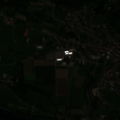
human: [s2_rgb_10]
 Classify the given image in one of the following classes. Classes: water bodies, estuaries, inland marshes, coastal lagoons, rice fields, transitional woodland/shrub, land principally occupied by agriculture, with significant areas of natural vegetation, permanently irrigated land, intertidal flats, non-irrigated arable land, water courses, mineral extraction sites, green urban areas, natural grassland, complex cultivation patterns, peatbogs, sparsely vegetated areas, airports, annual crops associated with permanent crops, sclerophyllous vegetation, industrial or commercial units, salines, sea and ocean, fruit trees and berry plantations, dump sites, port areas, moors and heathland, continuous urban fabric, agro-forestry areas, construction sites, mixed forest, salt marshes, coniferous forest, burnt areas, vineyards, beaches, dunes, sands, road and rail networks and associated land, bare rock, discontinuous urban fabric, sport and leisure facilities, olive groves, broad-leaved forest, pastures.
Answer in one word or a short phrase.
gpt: discontinuous urban fabric, complex cultivation patterns, mixed forest, water courses